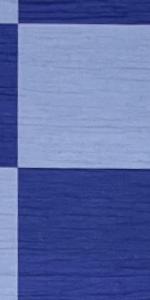
Label: Empty